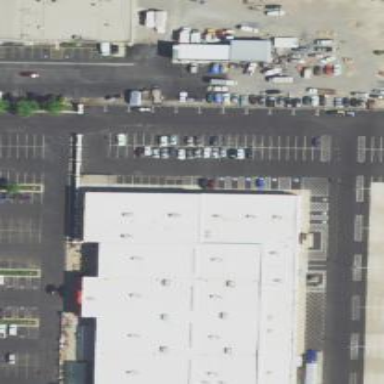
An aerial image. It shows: Agrarian shop within retail building.